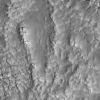
Atmospheric dust classification: not_dusty